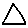
Label: triangle